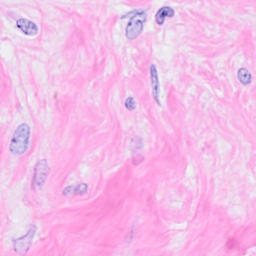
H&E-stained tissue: Breast